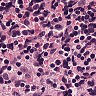
Metastatic tissue present: yes